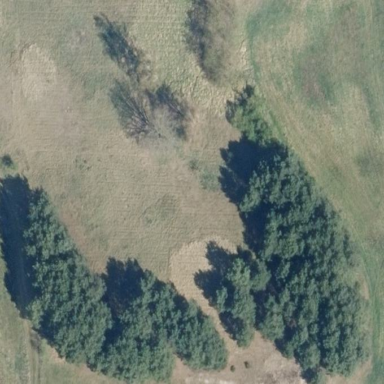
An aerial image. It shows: Patch of scrub vegetation.